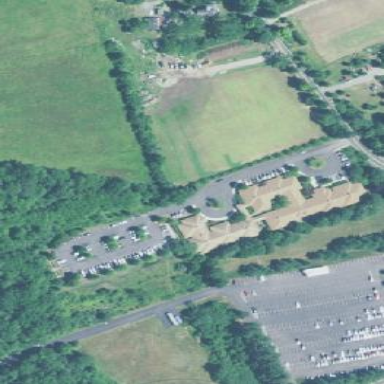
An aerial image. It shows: Nursing home.